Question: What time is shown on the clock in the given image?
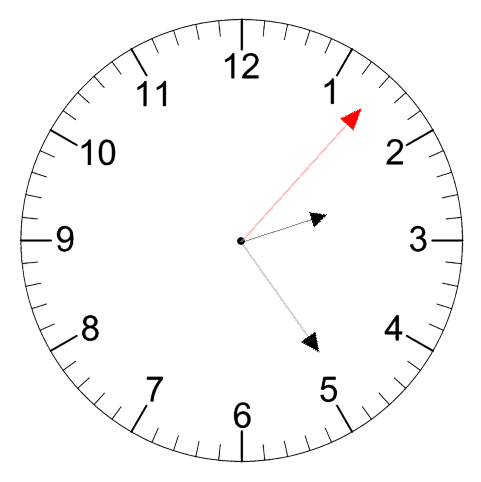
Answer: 02:24:07